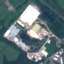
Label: Industrial